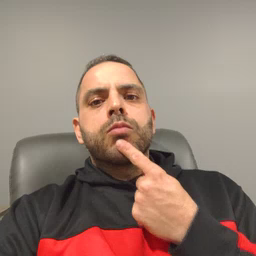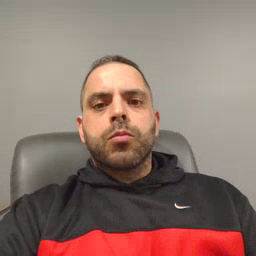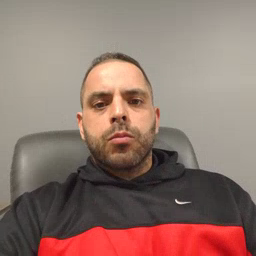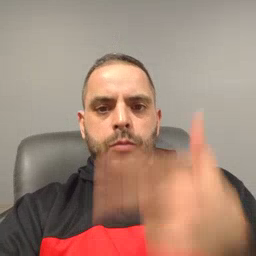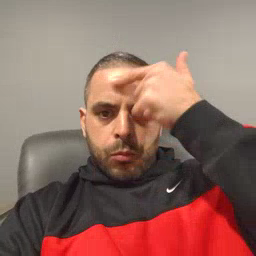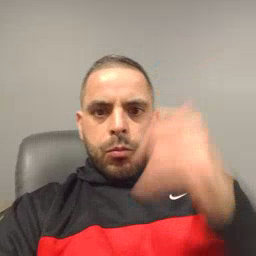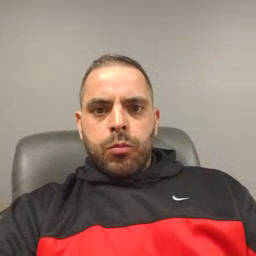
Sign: because